二年级 · 算术
不能用 $4 \times 2$ 计算的是 ( )。
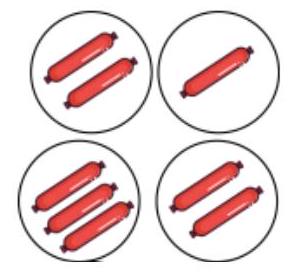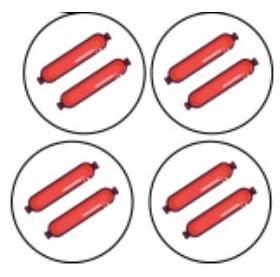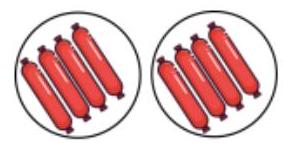
A.

B.

C.

答案: A
解析: A

【分析】 $4 \times 2$ 表示 4 个 2 相加或 2 个 4 相加据此解答。

【详解】 A. $4+2+2+1=8$

B. $2+2+2+2=2 \times 4$

C. $4+4=4 \times 2=8$

故答案为: A

【点睛】本题主要考查了乘法的意义。表示几个相同加数和的简便运算。